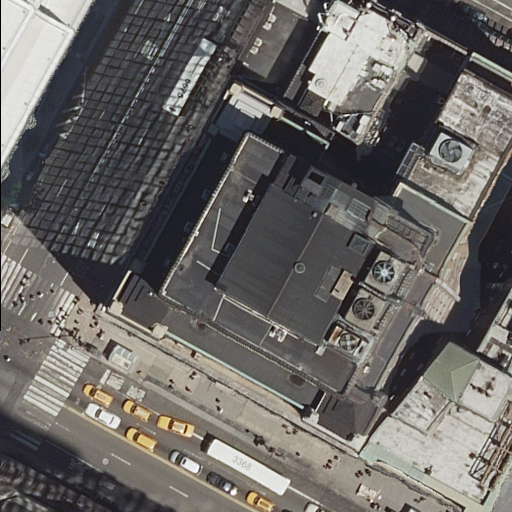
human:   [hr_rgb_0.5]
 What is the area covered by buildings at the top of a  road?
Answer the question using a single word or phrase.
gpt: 876m2

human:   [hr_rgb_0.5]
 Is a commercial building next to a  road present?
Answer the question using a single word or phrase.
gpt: yes

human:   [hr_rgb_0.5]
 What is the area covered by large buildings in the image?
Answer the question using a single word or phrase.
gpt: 2249m2

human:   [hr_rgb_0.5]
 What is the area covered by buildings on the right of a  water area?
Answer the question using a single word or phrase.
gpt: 0m2

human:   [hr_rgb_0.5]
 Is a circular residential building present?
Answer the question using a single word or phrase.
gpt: no

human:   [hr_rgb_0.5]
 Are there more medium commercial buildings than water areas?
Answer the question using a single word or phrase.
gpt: no

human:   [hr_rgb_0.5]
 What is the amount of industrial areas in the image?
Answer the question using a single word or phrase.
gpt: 0

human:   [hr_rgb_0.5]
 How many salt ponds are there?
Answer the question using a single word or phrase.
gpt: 0

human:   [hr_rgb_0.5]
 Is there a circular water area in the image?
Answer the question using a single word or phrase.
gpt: no

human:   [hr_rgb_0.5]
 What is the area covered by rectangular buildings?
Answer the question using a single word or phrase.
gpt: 2250m2

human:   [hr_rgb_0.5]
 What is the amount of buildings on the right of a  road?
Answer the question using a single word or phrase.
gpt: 1

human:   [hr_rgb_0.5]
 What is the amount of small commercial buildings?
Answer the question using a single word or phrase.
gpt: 0

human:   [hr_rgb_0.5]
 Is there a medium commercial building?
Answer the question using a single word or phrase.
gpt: no

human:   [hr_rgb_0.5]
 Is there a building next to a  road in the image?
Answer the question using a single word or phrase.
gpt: yes

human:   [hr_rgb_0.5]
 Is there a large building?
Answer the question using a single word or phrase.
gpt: yes

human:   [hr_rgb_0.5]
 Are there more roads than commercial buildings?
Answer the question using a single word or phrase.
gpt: yes

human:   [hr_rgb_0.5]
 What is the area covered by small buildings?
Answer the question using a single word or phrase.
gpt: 1m2

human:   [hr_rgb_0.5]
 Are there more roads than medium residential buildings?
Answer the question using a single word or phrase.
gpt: yes

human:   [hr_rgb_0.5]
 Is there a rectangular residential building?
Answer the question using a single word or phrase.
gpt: yes

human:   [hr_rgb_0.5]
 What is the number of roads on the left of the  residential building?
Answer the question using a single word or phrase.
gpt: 0

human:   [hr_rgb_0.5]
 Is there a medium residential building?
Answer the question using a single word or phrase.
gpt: no

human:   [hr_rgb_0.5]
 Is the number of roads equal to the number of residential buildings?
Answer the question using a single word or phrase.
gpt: no

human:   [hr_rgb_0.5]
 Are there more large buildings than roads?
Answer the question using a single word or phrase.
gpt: no

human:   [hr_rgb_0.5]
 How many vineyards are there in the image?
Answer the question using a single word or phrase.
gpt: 0

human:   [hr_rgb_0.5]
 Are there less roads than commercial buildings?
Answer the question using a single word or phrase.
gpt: no

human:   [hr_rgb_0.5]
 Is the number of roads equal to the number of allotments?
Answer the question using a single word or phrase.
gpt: no

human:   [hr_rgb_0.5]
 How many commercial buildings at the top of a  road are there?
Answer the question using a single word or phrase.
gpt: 1

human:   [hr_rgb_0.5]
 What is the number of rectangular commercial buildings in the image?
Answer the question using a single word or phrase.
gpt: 1

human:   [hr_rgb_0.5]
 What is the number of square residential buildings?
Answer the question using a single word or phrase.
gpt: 0

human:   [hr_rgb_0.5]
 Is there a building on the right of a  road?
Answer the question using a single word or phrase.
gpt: yes

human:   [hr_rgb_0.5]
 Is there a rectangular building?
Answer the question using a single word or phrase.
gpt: yes

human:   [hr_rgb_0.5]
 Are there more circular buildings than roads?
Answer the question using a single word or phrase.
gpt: no

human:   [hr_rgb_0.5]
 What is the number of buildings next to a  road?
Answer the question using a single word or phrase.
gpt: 3

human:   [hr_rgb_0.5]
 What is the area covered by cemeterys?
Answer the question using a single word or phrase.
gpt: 0m2

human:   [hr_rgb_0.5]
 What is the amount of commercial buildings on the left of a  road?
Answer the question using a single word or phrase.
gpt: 1

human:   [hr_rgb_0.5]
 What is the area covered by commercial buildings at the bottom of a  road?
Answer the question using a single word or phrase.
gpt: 0m2